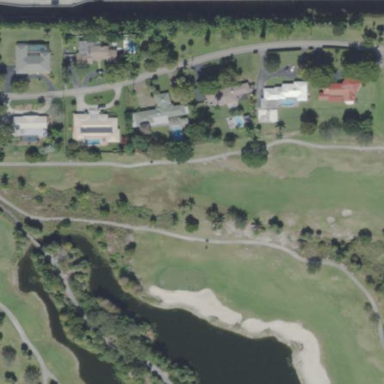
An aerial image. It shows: Sandy area is golf bunker.